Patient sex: M
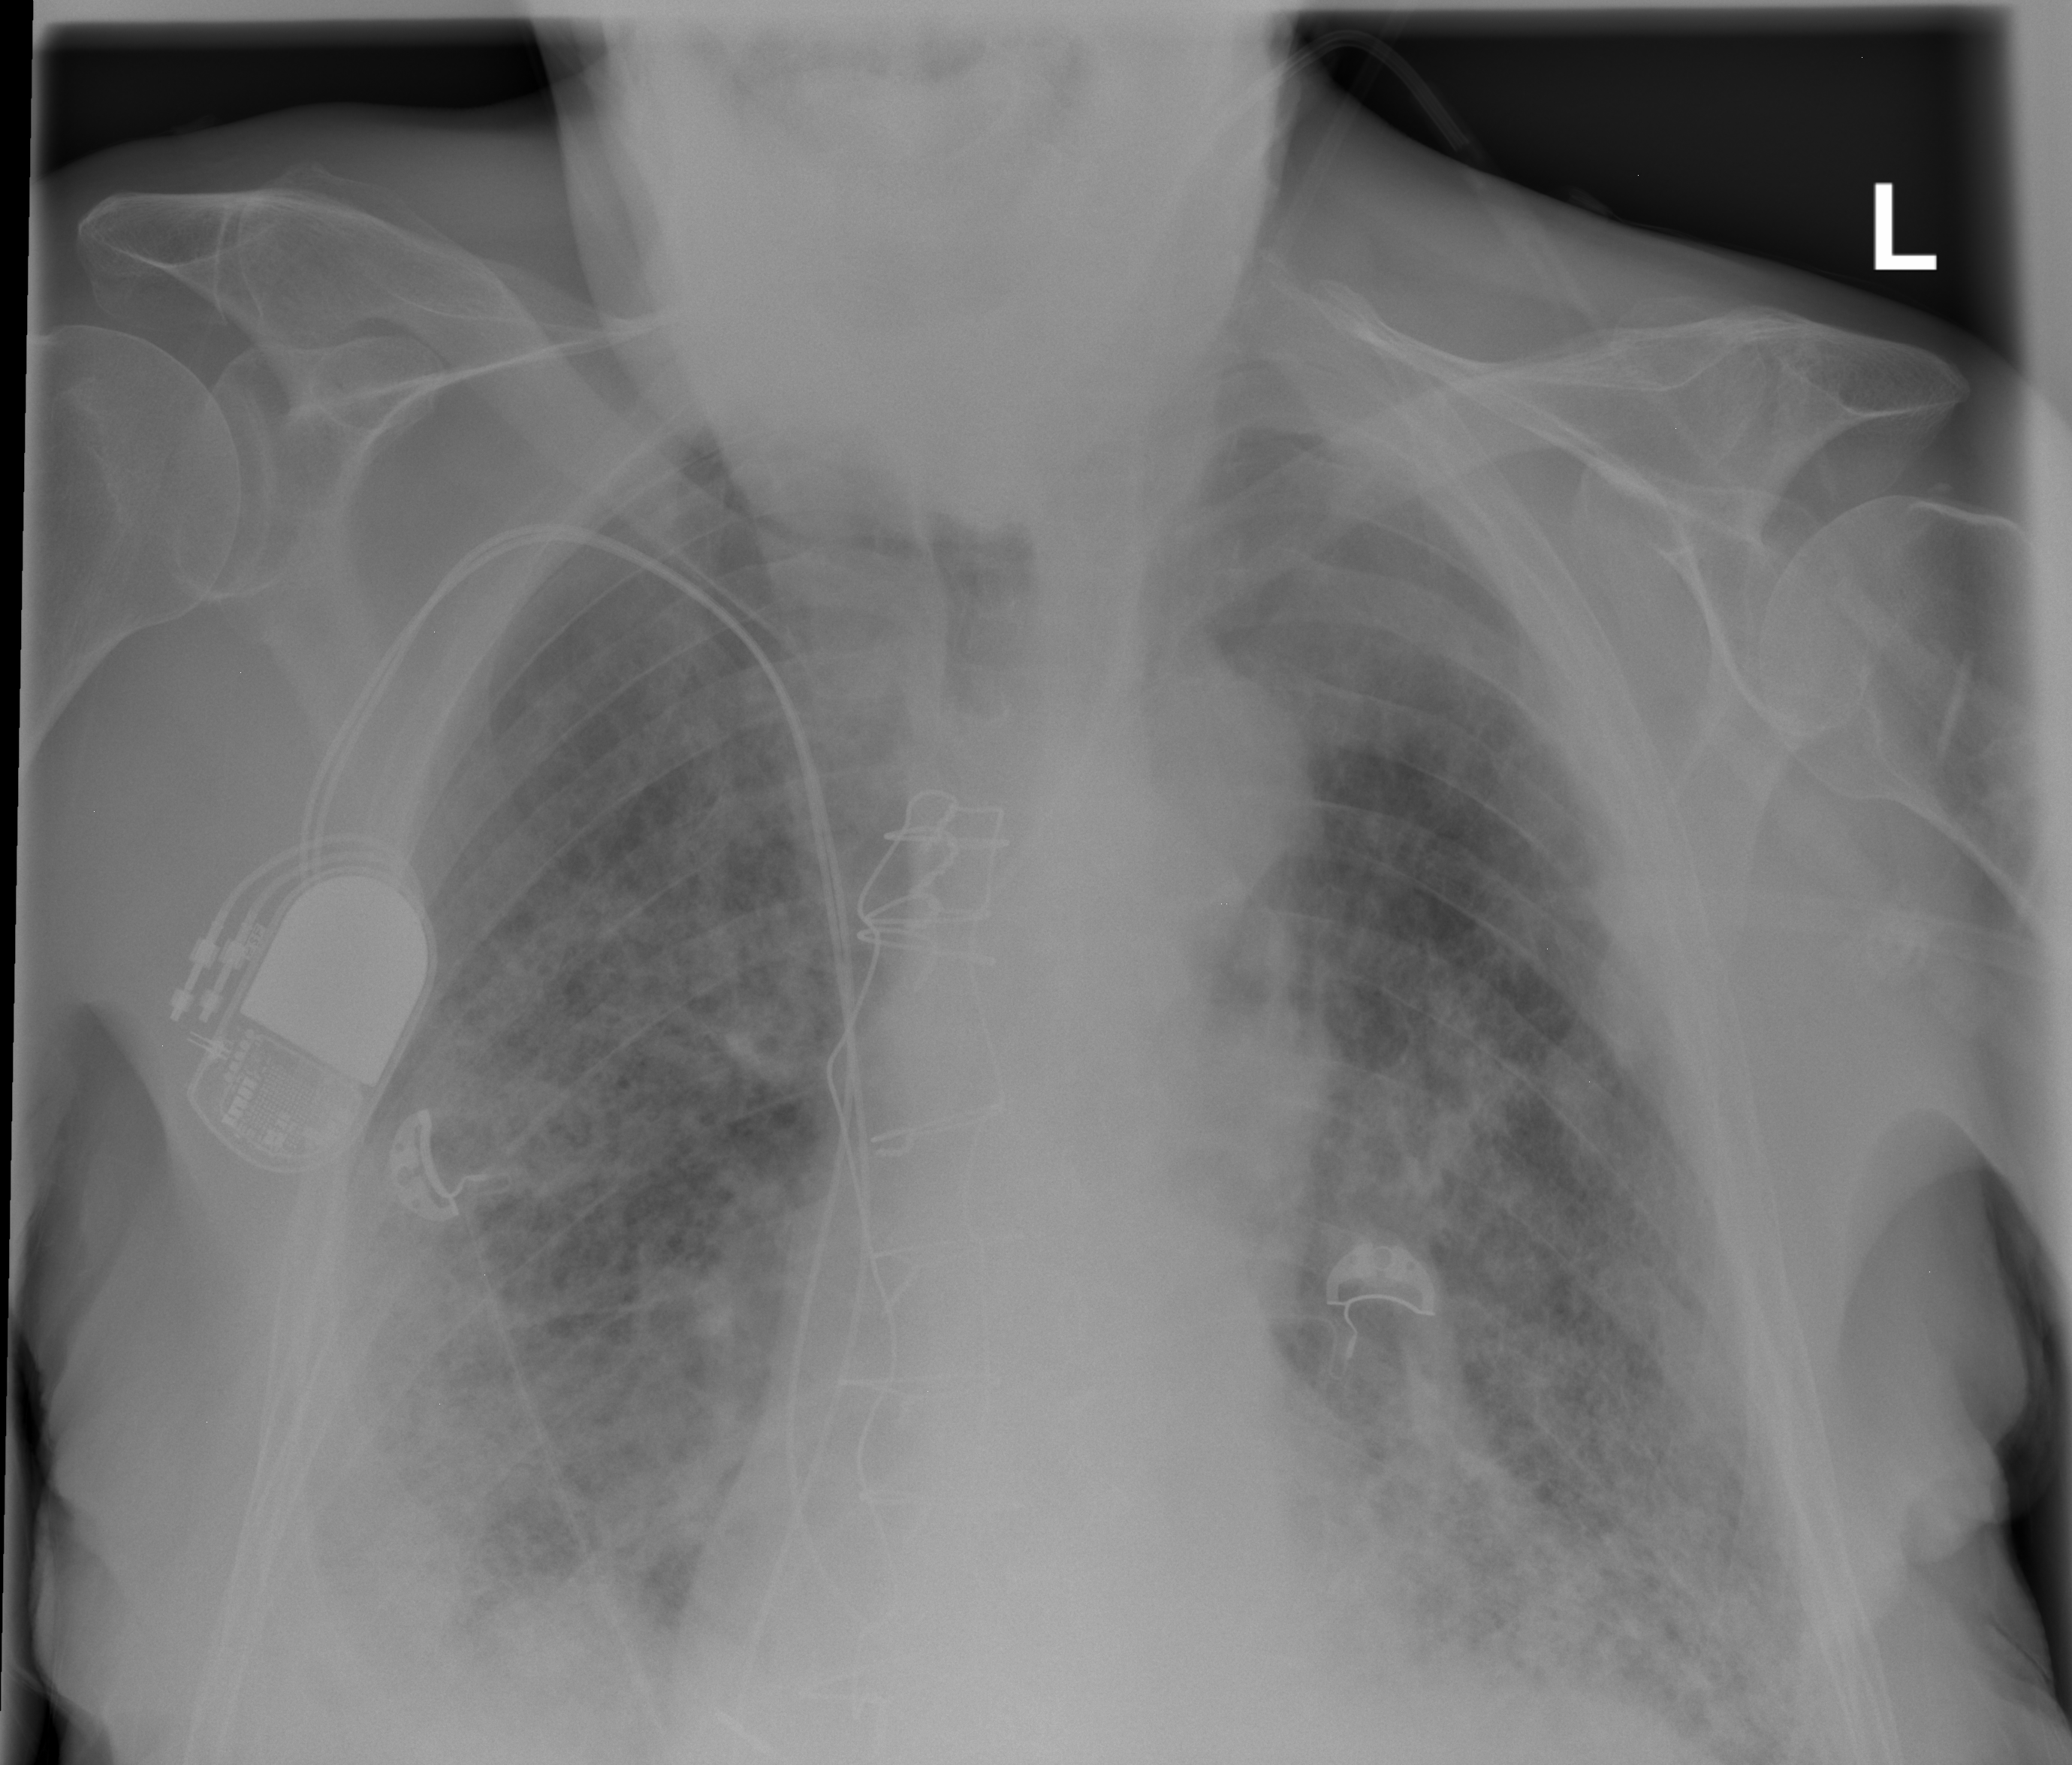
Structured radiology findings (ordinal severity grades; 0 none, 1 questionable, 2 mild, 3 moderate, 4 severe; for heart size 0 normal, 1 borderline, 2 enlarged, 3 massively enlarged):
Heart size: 1
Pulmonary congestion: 3
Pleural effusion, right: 3
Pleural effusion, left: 2
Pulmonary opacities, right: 3
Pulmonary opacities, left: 3
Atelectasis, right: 2
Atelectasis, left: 2